Question:
As you see on the image above, I have 2 rectangles. The yellow rect is scaled from the red one.
I know width, height and crossline(c) of the red and the yellow we only know the crossline
so : How can I know the scale portion, width height of the yellow rect.
By the way, I use this to make a program that I have eight point for touch & drag to transform the sprite. anyone have example code or sth let me know
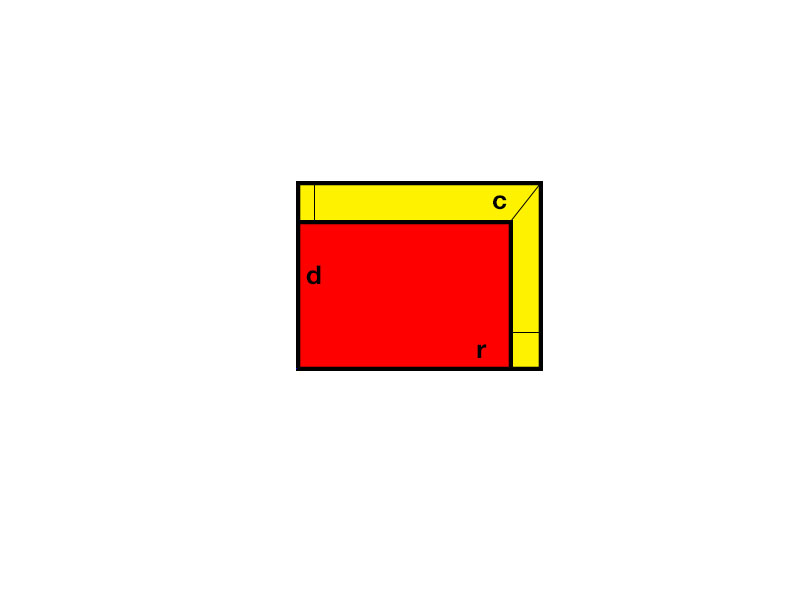
Answer: First, determine the scale ratio: Scale ratio = Crossline of Yellow / Crossline of Red.
then use it to find sides:
Width of yellow = width of red * scale ratio
Height of yellow = height of red * scale ratio